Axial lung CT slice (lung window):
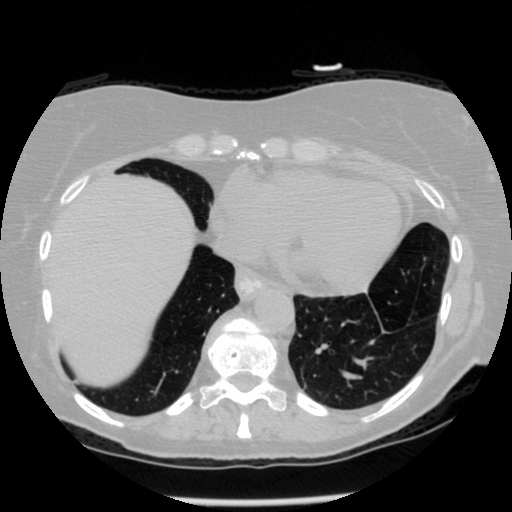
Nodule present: no